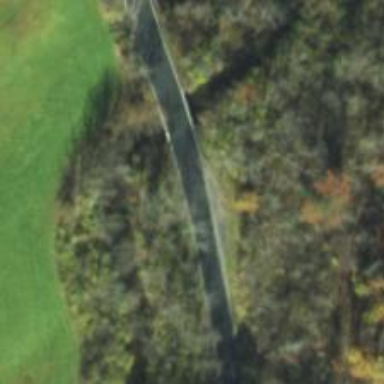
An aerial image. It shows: Tertiary road.